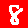
Digit: 8